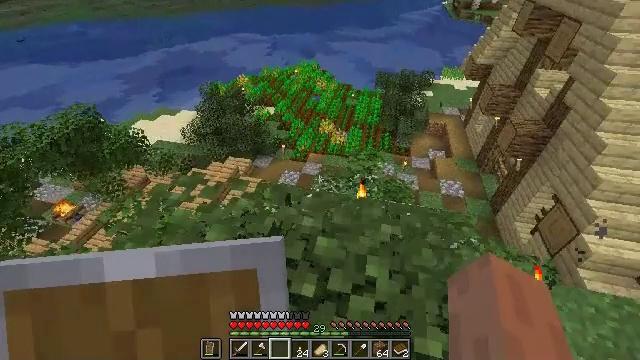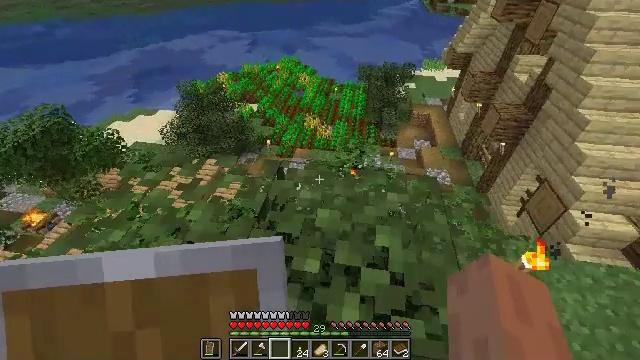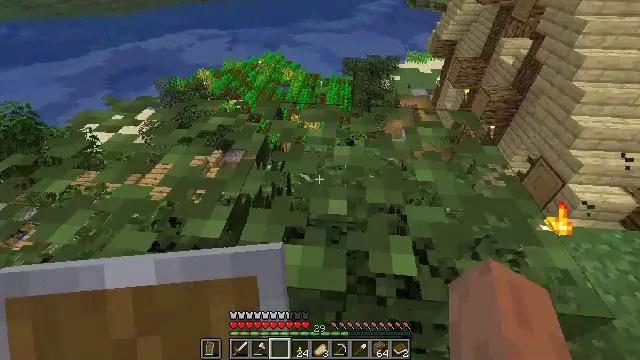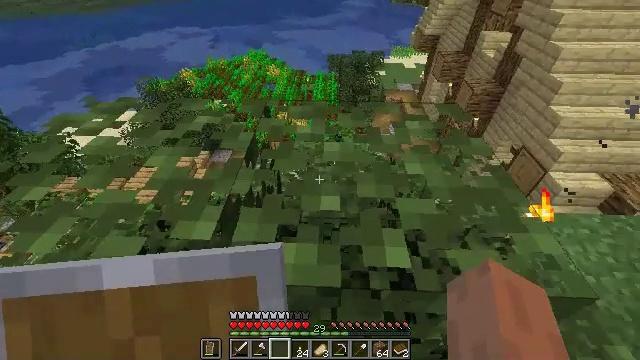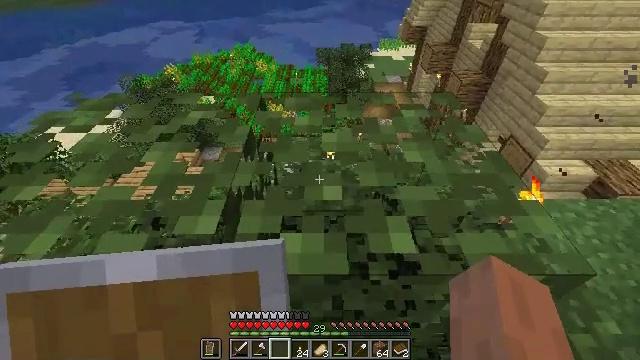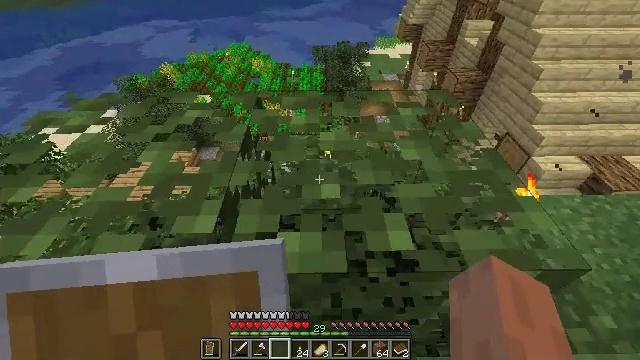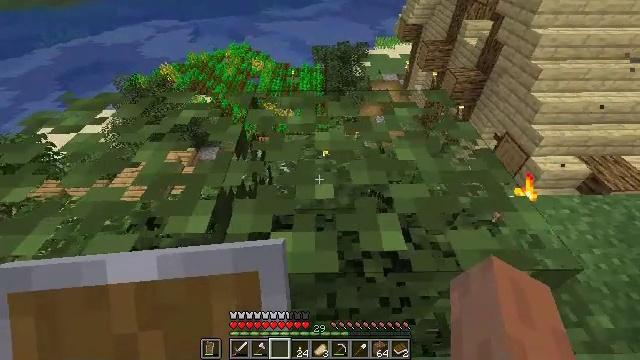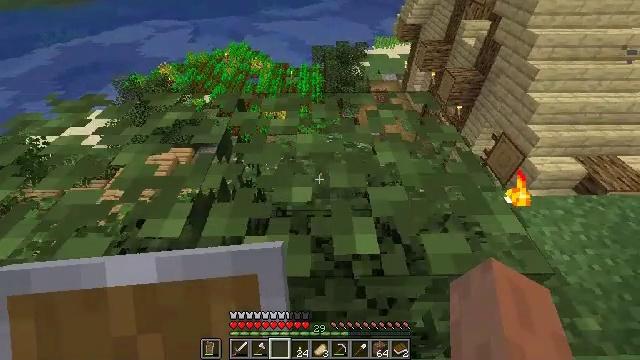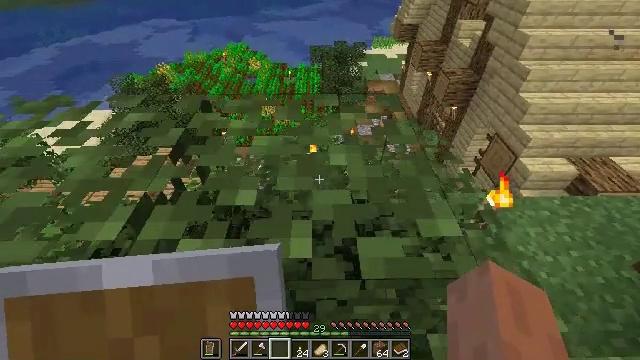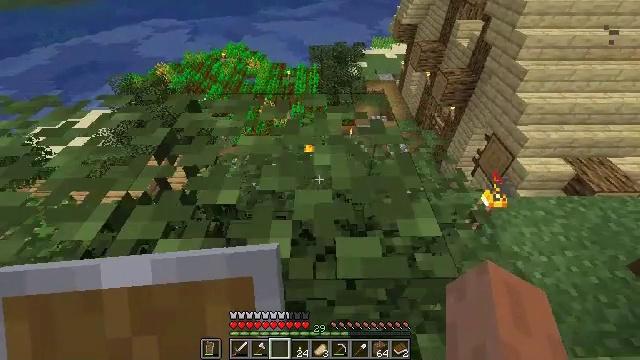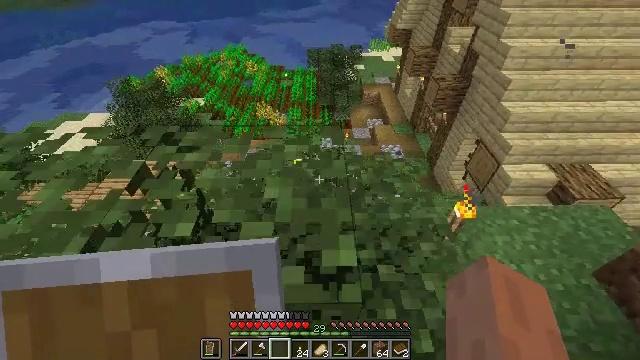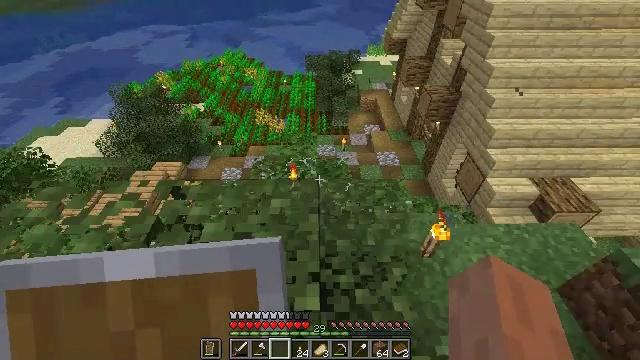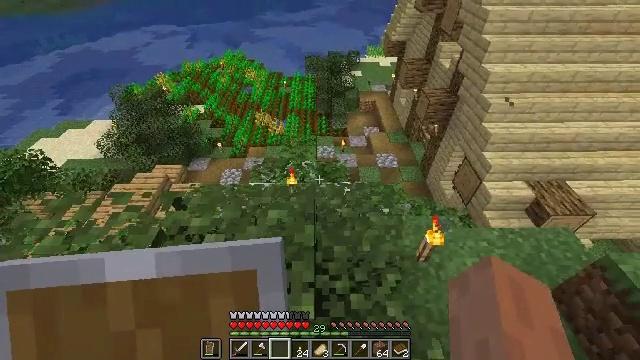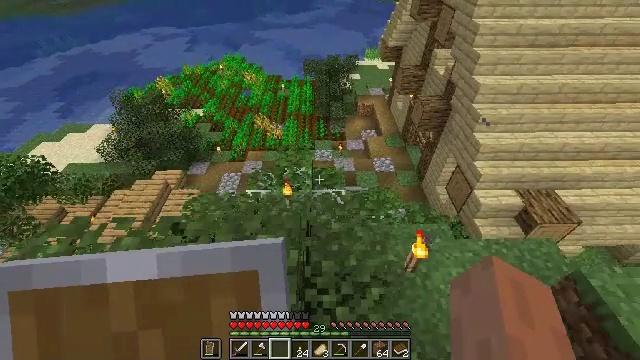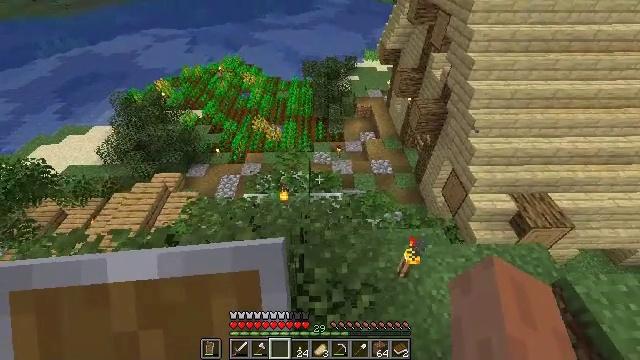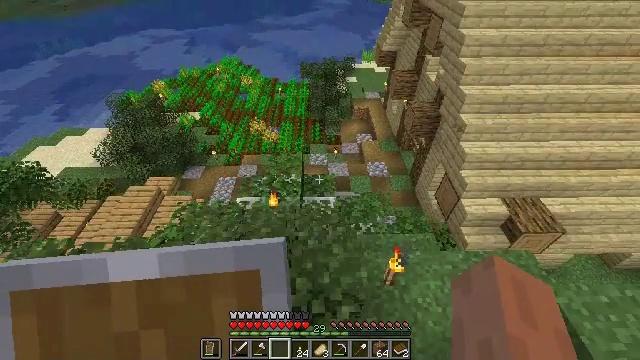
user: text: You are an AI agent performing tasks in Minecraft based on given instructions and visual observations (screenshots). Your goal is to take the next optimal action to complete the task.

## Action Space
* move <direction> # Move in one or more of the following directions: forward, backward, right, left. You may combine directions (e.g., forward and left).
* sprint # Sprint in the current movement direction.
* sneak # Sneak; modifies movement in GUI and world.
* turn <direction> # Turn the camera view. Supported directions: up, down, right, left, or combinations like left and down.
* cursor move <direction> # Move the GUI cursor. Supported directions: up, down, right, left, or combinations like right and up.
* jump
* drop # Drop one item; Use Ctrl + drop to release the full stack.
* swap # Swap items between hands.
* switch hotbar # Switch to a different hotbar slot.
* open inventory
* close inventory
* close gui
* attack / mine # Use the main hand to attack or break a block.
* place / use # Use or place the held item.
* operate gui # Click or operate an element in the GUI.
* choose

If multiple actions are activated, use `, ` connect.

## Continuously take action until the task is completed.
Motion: motion action
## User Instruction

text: Open a crafting table to craft a fishing rod.
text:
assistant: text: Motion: turn right
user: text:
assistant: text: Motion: turn right
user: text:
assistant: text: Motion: turn right
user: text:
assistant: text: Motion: turn right and down
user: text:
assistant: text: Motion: no_op
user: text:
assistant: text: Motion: move forward and move right
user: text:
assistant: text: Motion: move forward and move right
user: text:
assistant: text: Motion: move forward and move right
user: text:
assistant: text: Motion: move forward and move right
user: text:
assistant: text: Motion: move forward and move right, jump
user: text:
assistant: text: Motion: move forward and move right, jump
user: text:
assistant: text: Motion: move forward and move right, jump
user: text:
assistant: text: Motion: move forward and move right, jump
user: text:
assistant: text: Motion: move forward and move right, jump
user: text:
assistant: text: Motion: move forward and move right
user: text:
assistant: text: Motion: move forward and move right
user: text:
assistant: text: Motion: move forward
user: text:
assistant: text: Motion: move forward
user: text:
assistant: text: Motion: move forward
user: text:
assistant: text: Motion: move forward, turn left
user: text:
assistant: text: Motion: move forward, turn left
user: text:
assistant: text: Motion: move forward, turn left
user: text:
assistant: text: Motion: move forward, turn left
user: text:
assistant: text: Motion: move forward
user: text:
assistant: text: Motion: move forward
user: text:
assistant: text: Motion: move forward
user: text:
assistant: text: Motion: move forward, turn right and down
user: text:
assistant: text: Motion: move forward, turn right and down
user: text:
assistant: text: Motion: move forward and move right, turn right and down
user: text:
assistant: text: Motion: move forward and move right, turn right